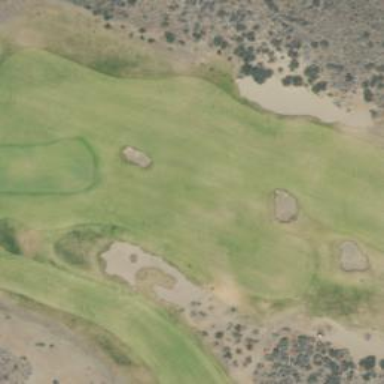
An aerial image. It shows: View of golf hole.